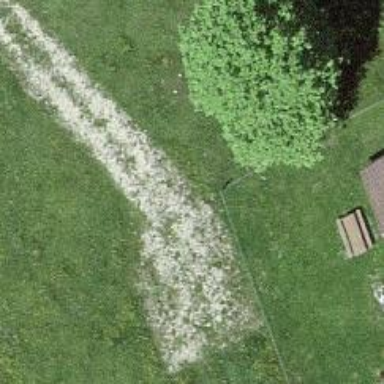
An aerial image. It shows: Unpaved track with grade2 surface.